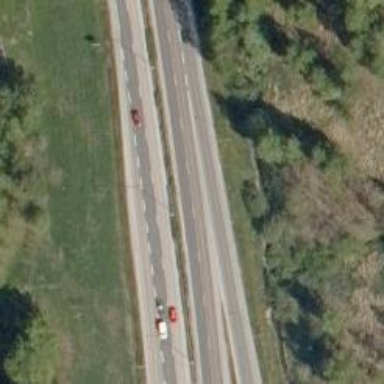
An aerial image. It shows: Asphalt trunk highway.